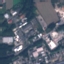
Land use / land cover class: Industrial